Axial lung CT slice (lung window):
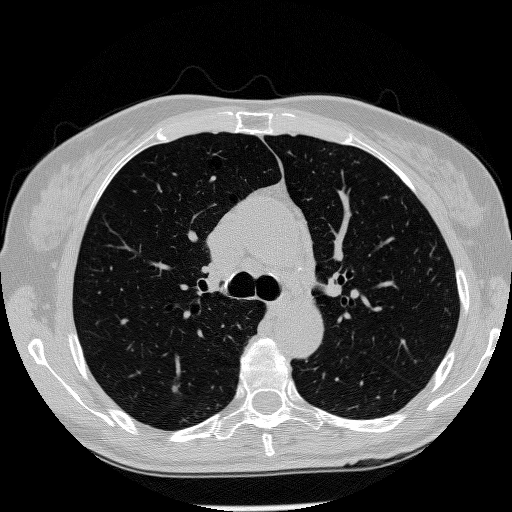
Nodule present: no